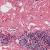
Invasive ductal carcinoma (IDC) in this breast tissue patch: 0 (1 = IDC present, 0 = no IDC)